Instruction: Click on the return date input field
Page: home
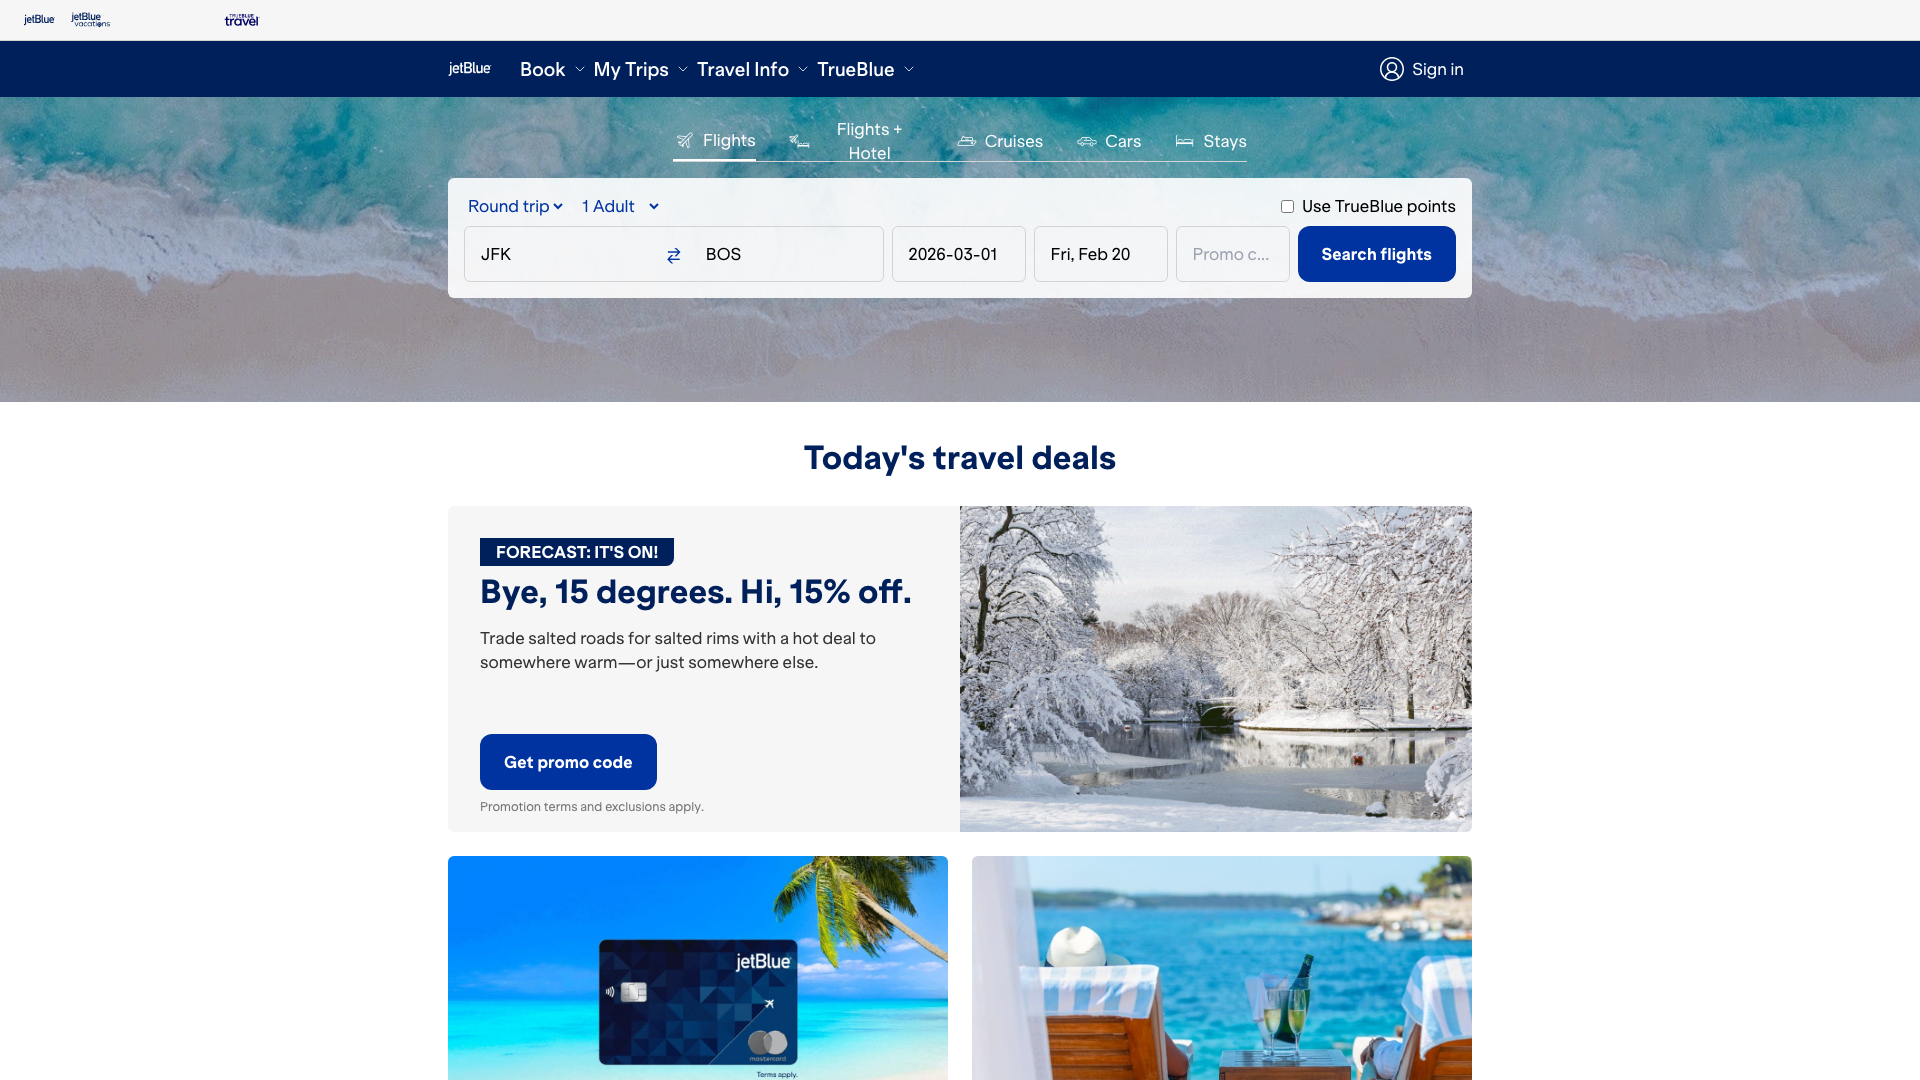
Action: click